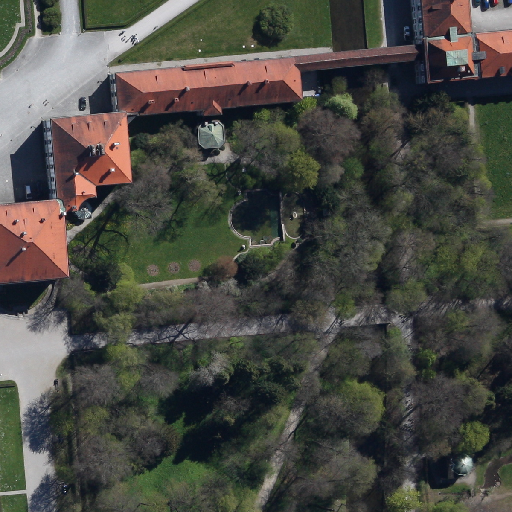
Referring expression: car